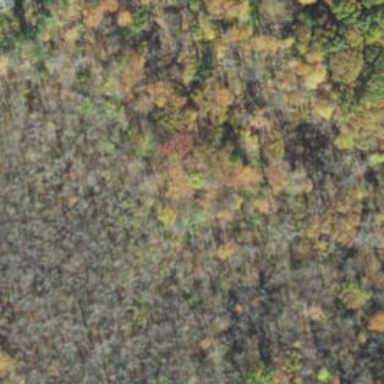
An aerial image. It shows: Existing Preserved Open Space in woodland area.